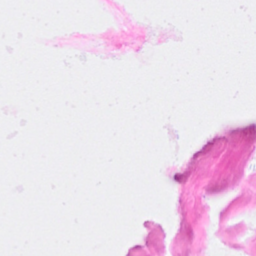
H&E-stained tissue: Breast